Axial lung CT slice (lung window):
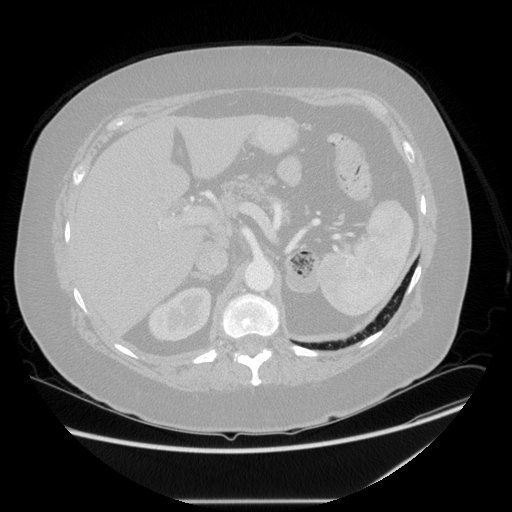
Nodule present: no